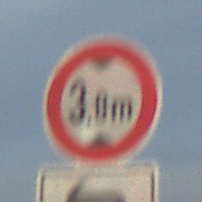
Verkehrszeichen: TatsaechlicheHoehe
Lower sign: RichtungsangabeDurchPfeile2
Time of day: SunriseSunset
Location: Outdoor (Nature)
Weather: PartlyCloudy
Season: NotSpecified
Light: Natural